Question: Hello Each time i try to compile and link the gfortran compiler returns the following messages
What could be the possible cause of such a problem and what are the possible solutions
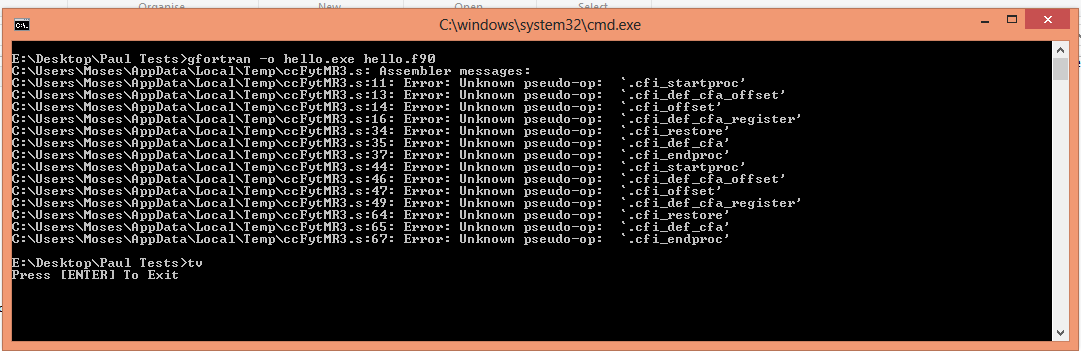
Answer: This is due to the versions of gcc and g++ not matching. Check if g++ --version is the same as
gcc --version. This can be solved by ensuring that the environment variables of g++ and gcc are of the same version.Remove older compilers from the environment variable path and leave the newest